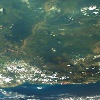
Label: land